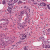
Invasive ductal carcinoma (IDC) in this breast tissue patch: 1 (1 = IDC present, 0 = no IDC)